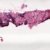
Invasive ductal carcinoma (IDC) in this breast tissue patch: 0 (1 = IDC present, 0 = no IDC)